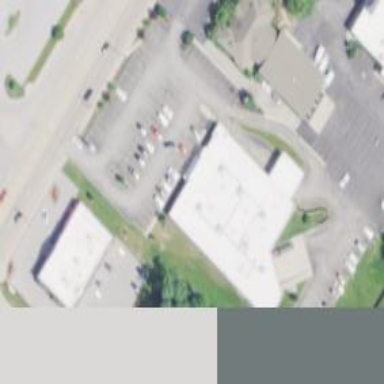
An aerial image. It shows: Retail area.